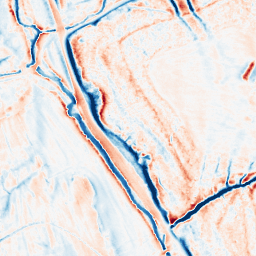
Category: classical
Decomposition family: gaussian_anisotropic
Decomposition parameters: sigma_x: 5
sigma_y: 2
Upsampling method: cubic_mitchell
Upsampling parameters: scale: 4
Upsampling scale: 4